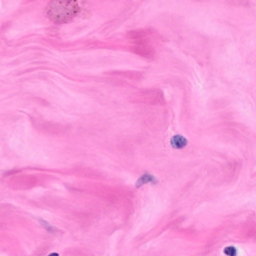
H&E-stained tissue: Breast